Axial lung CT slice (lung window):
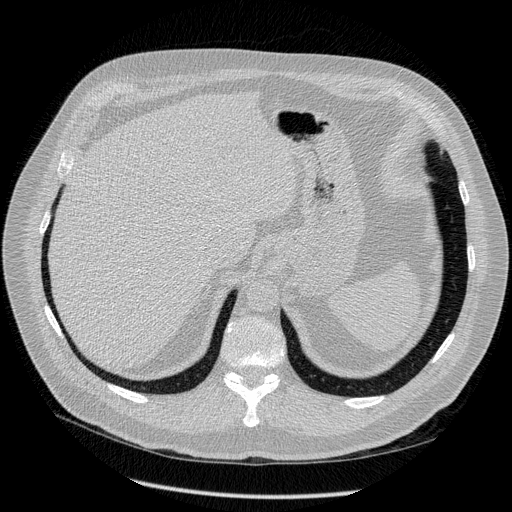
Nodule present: no